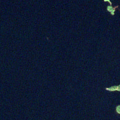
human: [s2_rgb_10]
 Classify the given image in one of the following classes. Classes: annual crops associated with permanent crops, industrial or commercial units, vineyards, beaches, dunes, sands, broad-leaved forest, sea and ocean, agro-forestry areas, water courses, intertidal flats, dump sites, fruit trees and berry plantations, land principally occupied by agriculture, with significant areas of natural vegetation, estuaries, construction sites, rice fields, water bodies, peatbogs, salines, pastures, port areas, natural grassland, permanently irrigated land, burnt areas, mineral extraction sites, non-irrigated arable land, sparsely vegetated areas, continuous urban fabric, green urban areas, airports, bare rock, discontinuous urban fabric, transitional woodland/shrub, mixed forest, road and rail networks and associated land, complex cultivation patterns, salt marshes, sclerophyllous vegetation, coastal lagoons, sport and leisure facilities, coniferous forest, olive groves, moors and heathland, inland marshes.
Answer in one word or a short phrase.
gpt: coniferous forest, water bodies